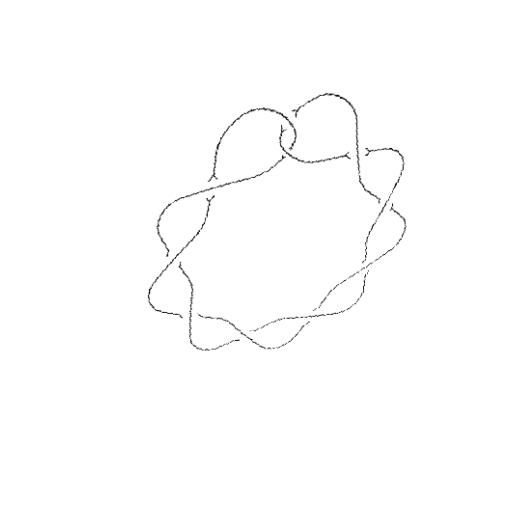
Crossing number: 10